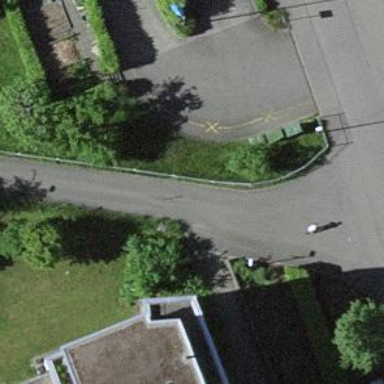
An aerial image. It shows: Bollard.